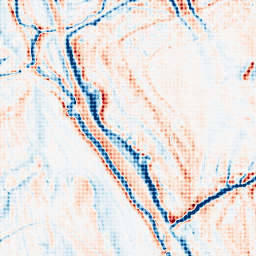
Category: classical
Decomposition family: gaussian_anisotropic
Decomposition parameters: sigma_x: 5
sigma_y: 2
Upsampling method: sinc_blackman
Upsampling parameters: scale: 4
kernel_size: 4
Upsampling scale: 4